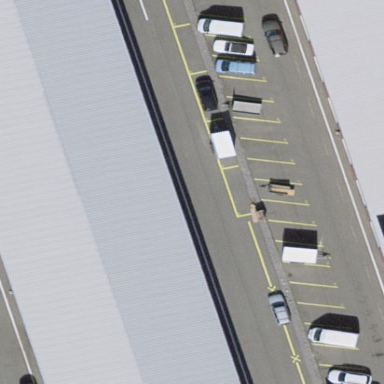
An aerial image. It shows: Diagonal street side parking with asphalt surface.